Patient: sex F, age 19
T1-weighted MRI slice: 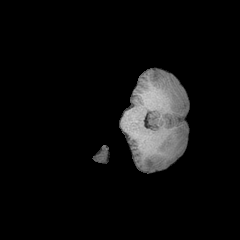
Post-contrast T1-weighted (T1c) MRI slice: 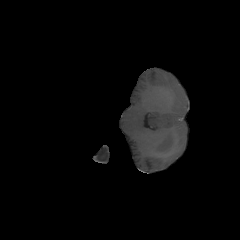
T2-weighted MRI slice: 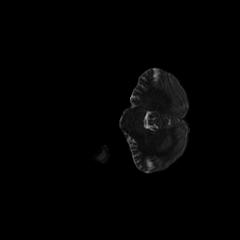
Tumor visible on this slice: no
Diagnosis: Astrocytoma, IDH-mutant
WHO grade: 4